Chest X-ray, AP view. Patient: 55 years old, sex M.
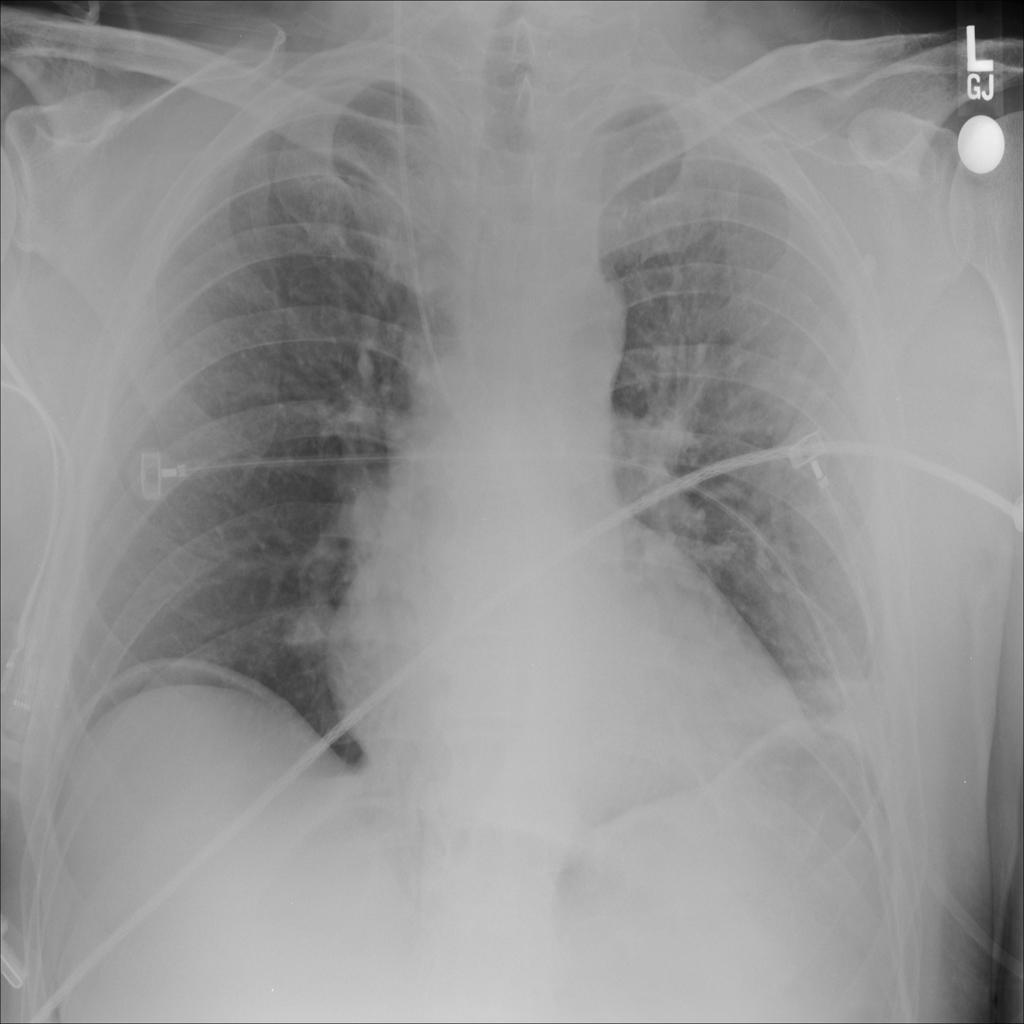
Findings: Atelectasis